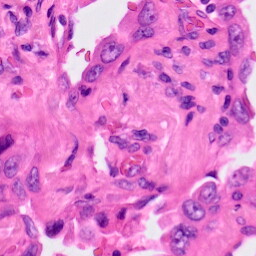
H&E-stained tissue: Lung